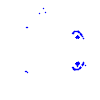
Particle: electron